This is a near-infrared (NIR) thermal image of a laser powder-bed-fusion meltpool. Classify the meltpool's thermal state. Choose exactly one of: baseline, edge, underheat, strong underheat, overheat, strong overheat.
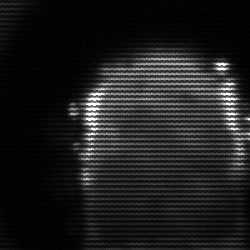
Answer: baseline